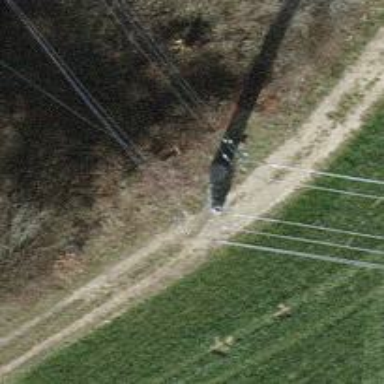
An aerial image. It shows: Power line with three cables.